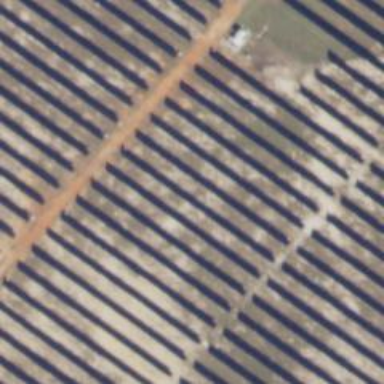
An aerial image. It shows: Solar power generator using photovoltaic method with solar photovoltaic panel types.